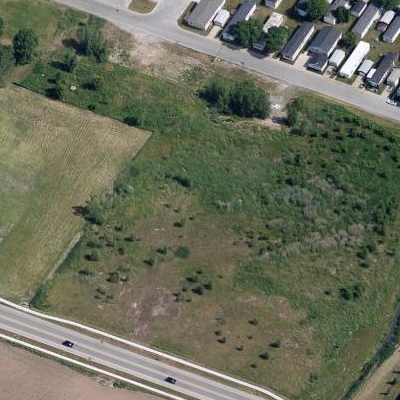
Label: Grass